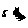
Label: sun